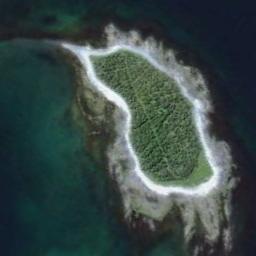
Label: island